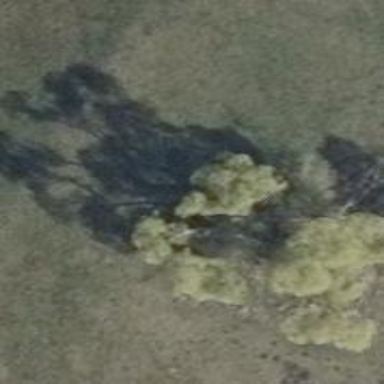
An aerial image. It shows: Single tag "natural: tree."